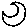
Label: moon